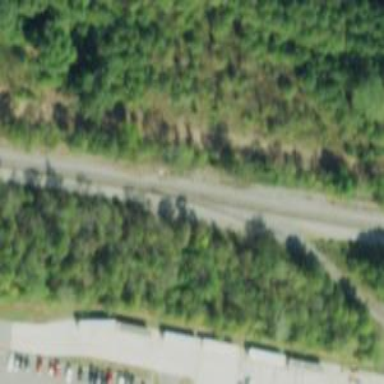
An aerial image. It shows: Railway spur junction.